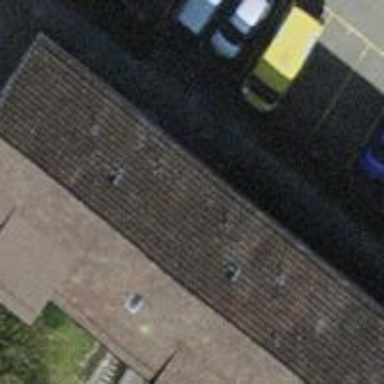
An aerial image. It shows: Apartments building with gabled tile roof.